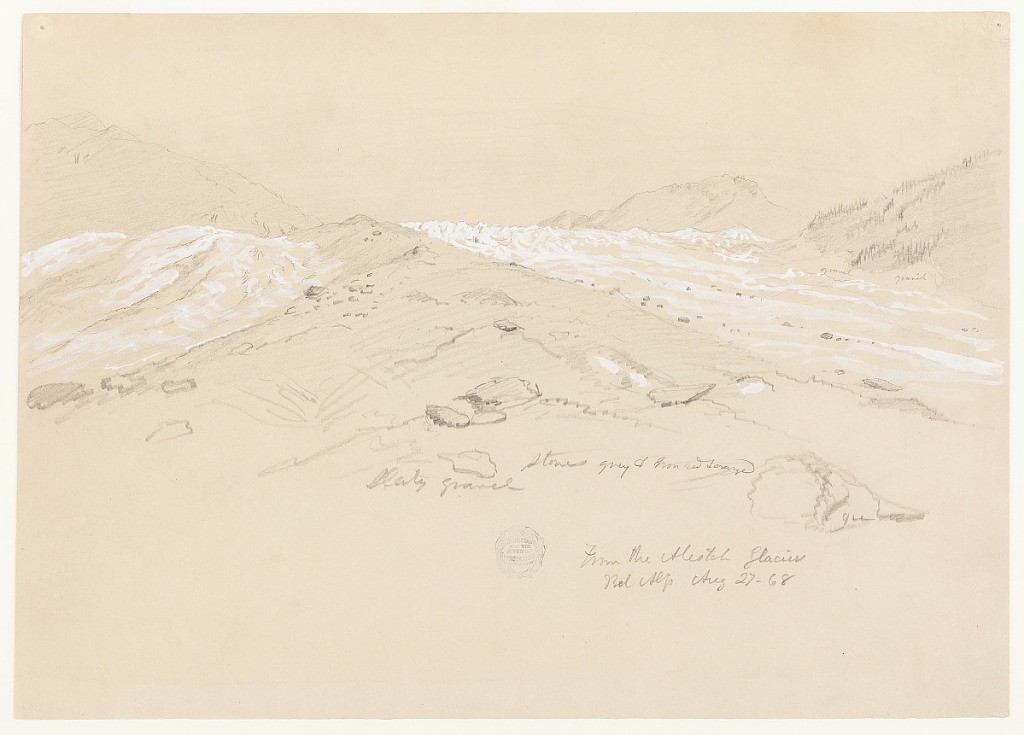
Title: Aletsch Glacier, Bernese Alps, Switzerland
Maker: Frederic Edwin Church, American, 1826–1900
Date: August 27, 1868
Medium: Graphite and white gouache on tan wove paper
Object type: Drawing
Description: Landscape sketch showing an oblique view of the Aletsch Glacier near Belalp, Switzerland, and the surrounding mountain ridges. At center, the rocky ridge upon which the artist stands extends directly into the distance. At right, the undulating, icy furrows of the slowly flowing glacier are rendered in white gouache. A nearby snowfield, or possibly another glacier, is visible at left. In the background at left and right, two rugged mountain peaks are shown.